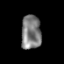
Tissue: prostate
Cell type: T cells
Senescence score: 0.7435
Nuclear area (px): 663
Mean DAPI intensity: 126.069